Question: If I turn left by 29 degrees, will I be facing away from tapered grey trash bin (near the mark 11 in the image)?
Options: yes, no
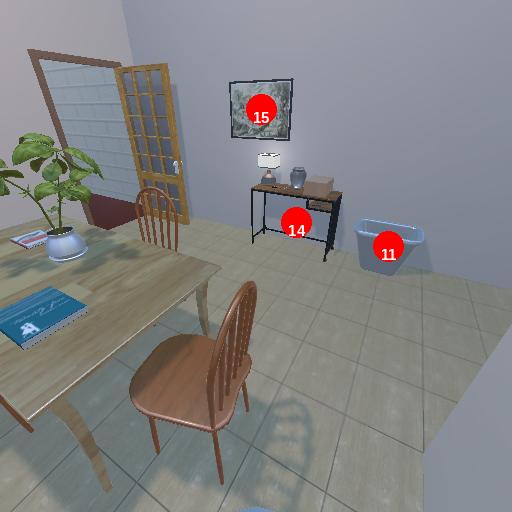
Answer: yes